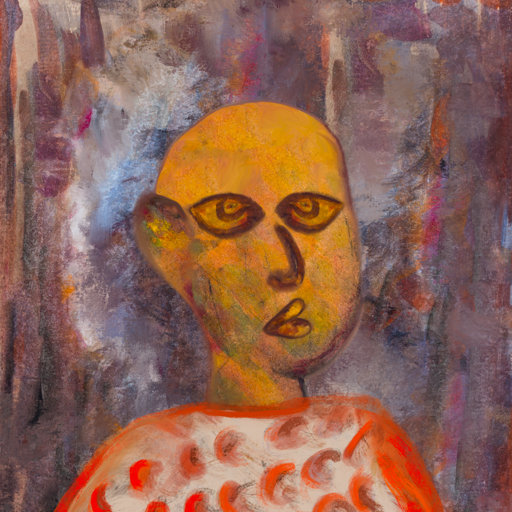
Background: Hypocrite, Head And Neck Side: Gypsy_Mother, Face Side: Comrade, Bust: Rupkatha, Hair Side: Blank, Head Accessory: Blank, Second Necklace: Blank, Necklace: Blank, Baby: Blank